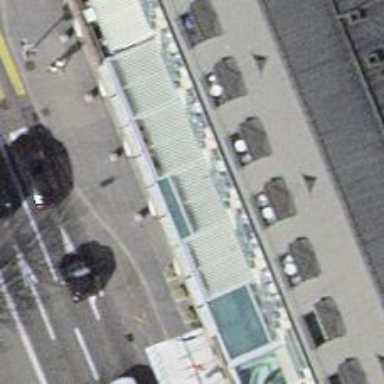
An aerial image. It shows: Hotel.